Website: home-depot
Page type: customer-info-address
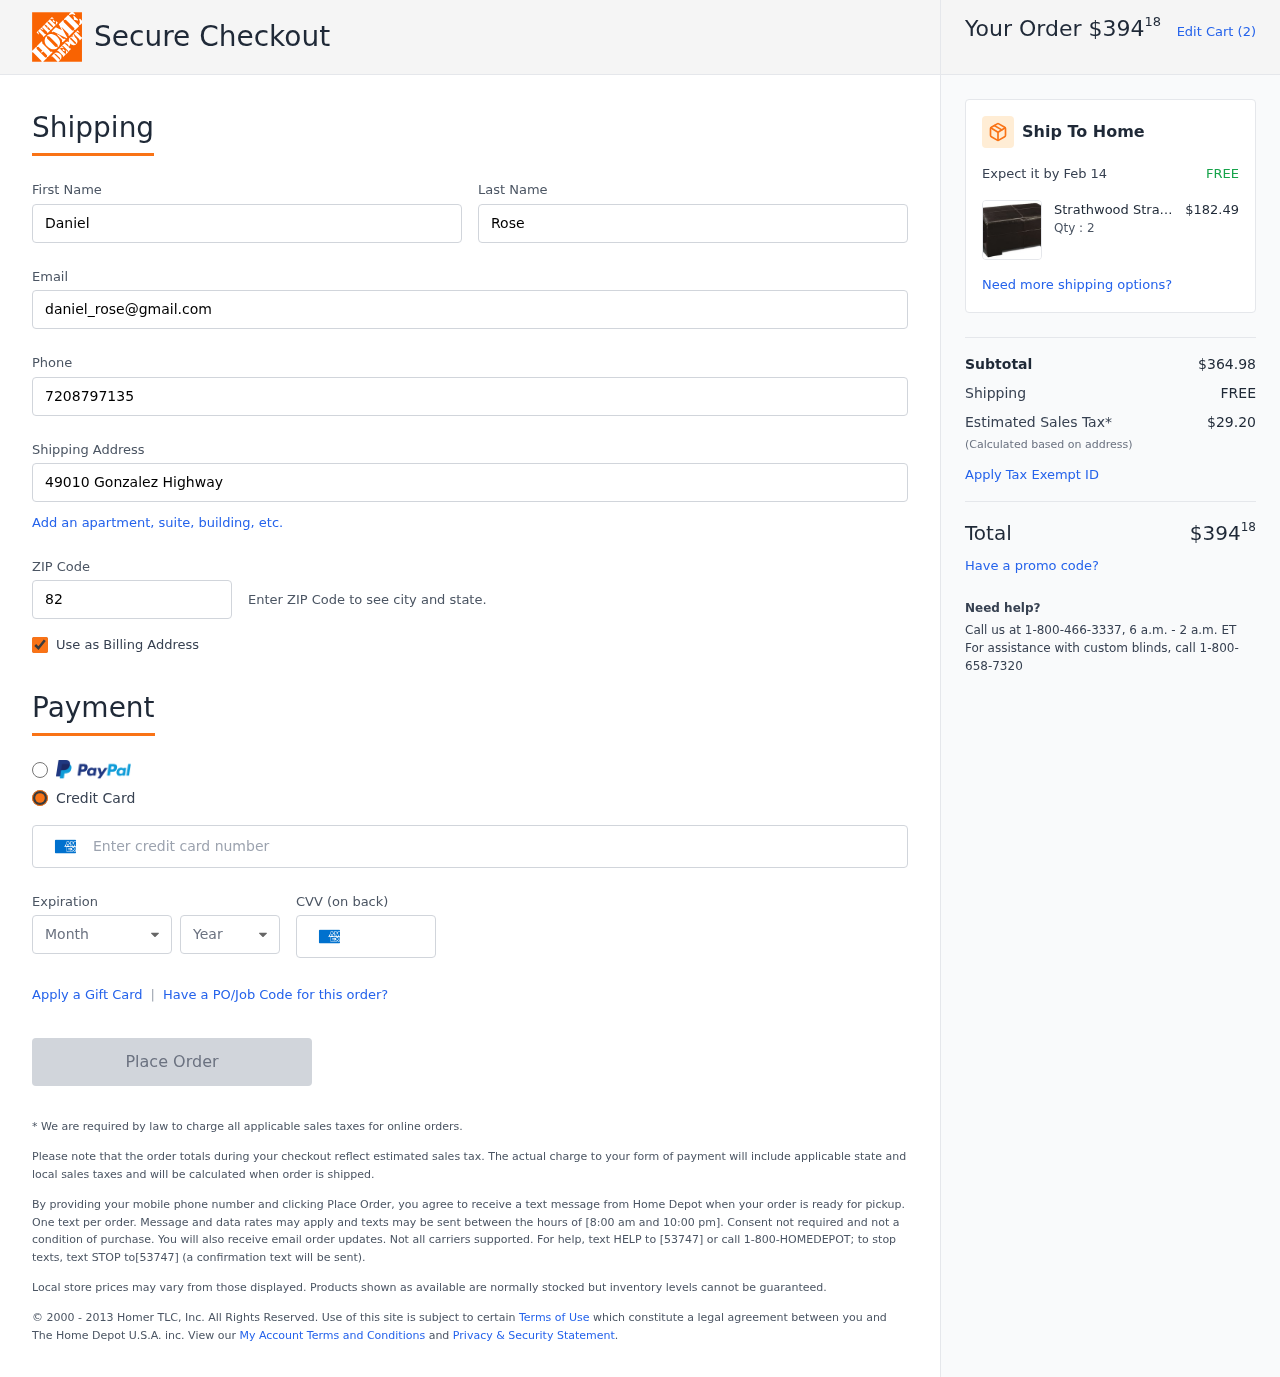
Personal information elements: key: PII_CARD_CVV
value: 3780
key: PII_CARD_EXPIRY_MONTH
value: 02
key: PII_CARD_EXPIRY_YEAR
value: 30
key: PII_CARD_NUMBER
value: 3410 1495 1310 563
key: PII_EMAIL
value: daniel_rose@gmail.com
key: PII_FIRSTNAME
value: Daniel
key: PII_LASTNAME
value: Rose
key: PII_PHONE
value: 7208797135
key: PII_POSTCODE
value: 82374
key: PII_STREET
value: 49010 Gonzalez Highway
Product elements: key: PRODUCT1_BRAND
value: Strathwood
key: PRODUCT1_NAME
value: Strathwood Aspen Leather Ottoman, Brown
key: PRODUCT1_NAME
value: Strathwood Aspen Lea...
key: PRODUCT1_PRICE
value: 182.49
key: PRODUCT1_QUANTITY
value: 2
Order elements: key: ORDER_TOTAL
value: $39418
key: ORDER_NUM_ITEMS
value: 2
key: ORDER_DELIVERY_DATE
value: Feb 14
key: ORDER_SUBTOTAL
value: $364.98
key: ORDER_SHIPPING_COST
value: FREE
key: ORDER_TAX
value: $29.20